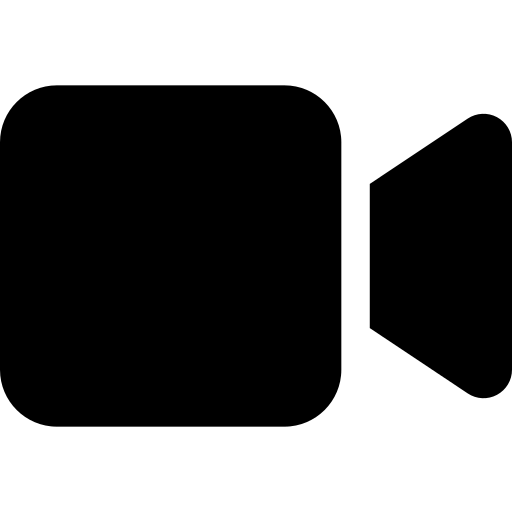
Tags: icon, FontAwesome, fa-icon, solid, video